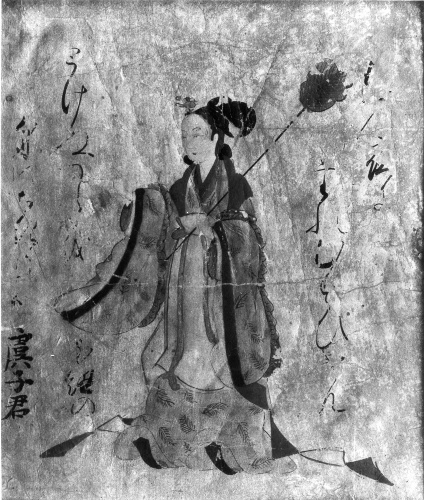
Title: 虞子君図 (Gushigimi zu)|Consort Yu
Date: 18th century
Object type: Painting
Classification: Paintings
Medium: Ink and color on paper
Culture: Japan
Period: Edo period (1615–1868)
Dimensions: 7 3/4 x 5 5/8 in. (19.7 x 14.3 cm)
Department: Asian Art
Credit line: Rogers Fund, 1918
Accession year: 1918
Repository: Metropolitan Museum of Art, New York, NY
Tags: Women